Aerial crown-view tile of a tropical tree (Barro Colorado Island, Panama), acquired 20240918:
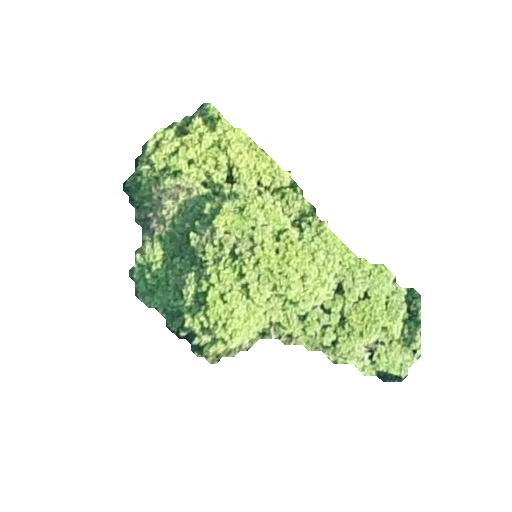
Species: Alseis blackiana
GBIF accepted scientific name: Alseis blackiana
Crown area: 73.456 m²